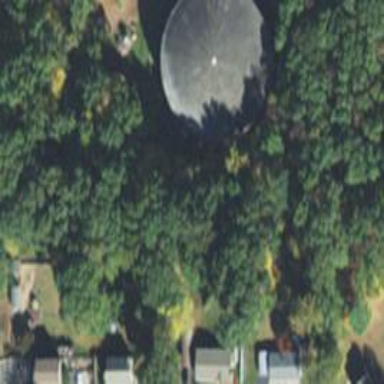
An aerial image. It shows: Storage tank designed for water storage.